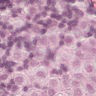
Metastatic tissue present: yes